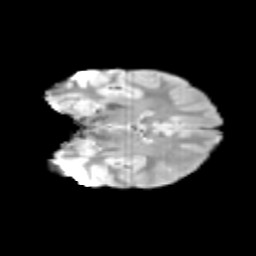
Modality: T2w
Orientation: coronal
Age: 11
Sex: female
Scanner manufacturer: siemens
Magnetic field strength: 3 T
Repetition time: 3.8 s
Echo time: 0.07 s